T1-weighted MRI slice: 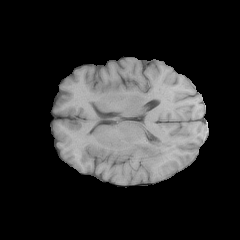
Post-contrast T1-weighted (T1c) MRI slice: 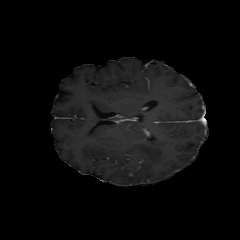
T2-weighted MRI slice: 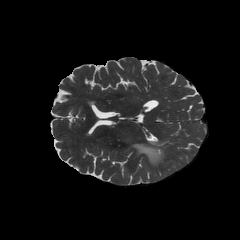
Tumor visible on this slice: yes